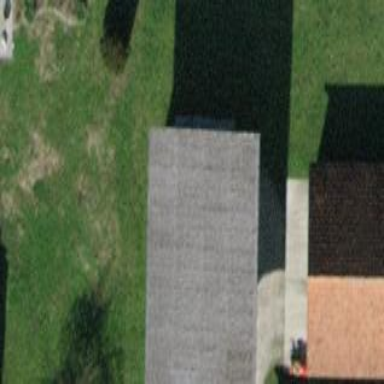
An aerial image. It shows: Shed.